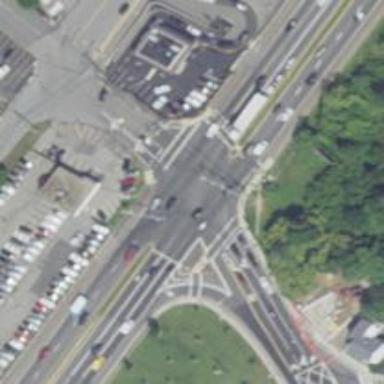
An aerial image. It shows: Marked road crossing.